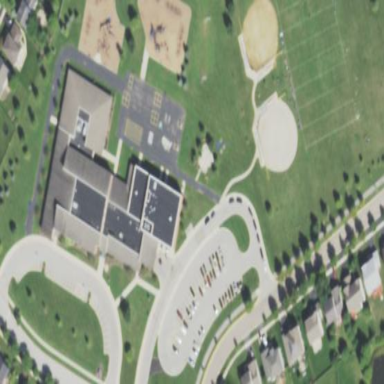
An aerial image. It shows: School facility within area designated for education.